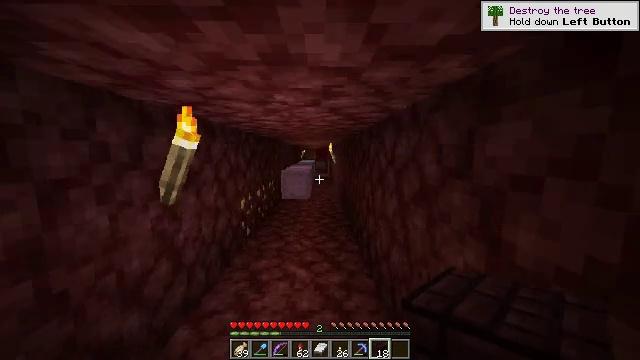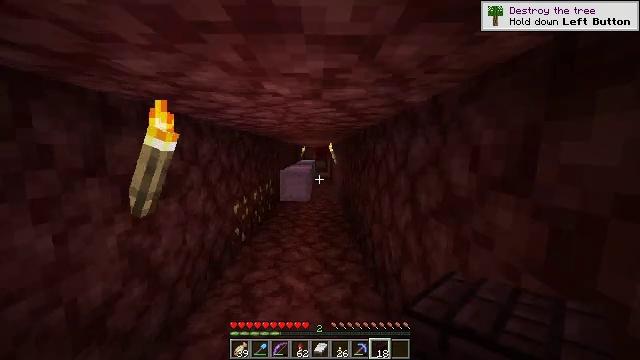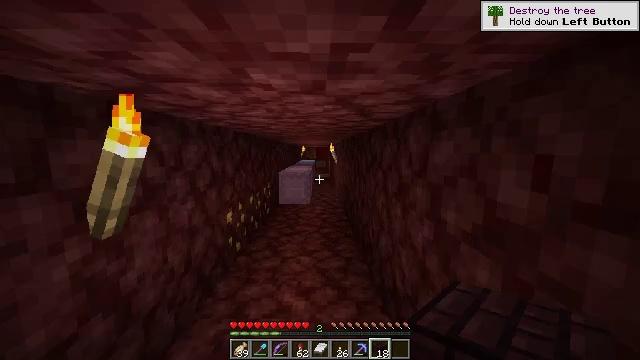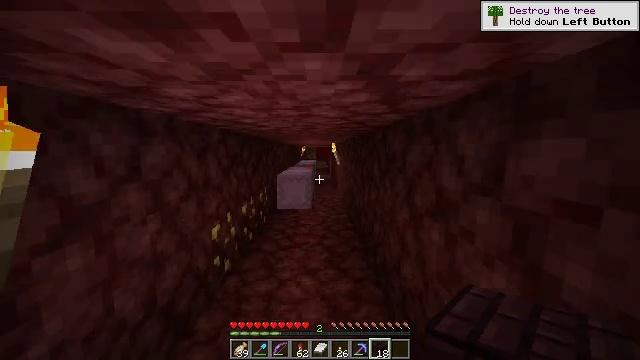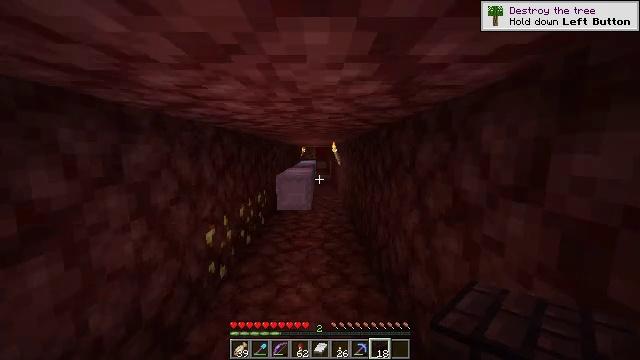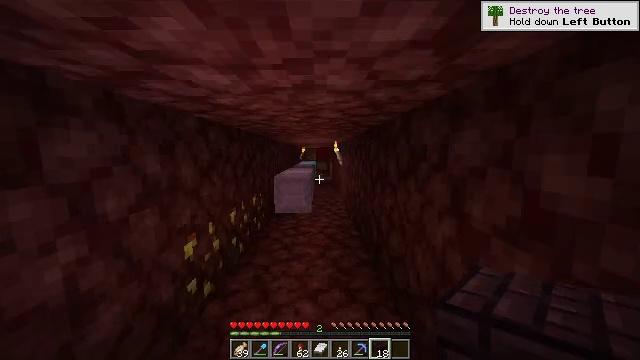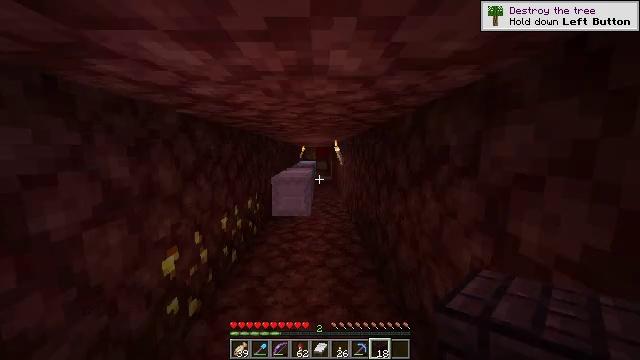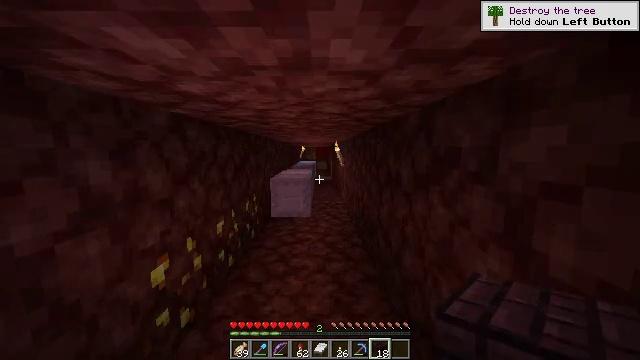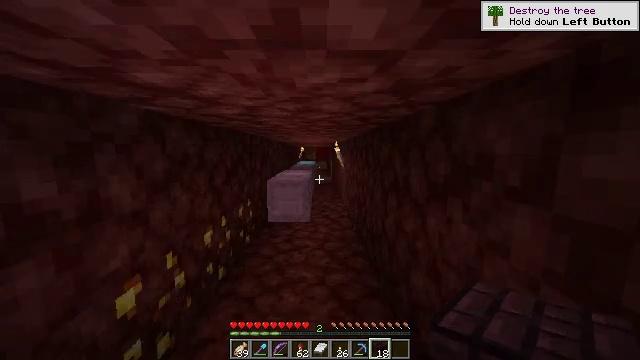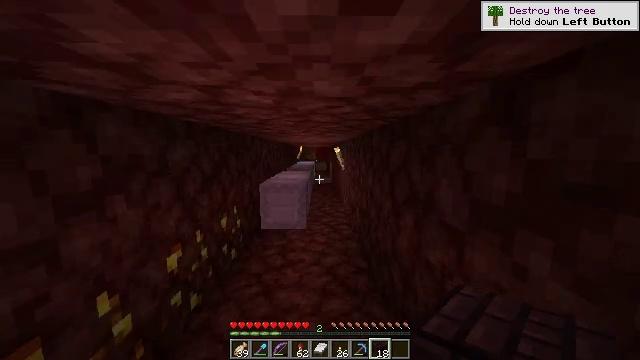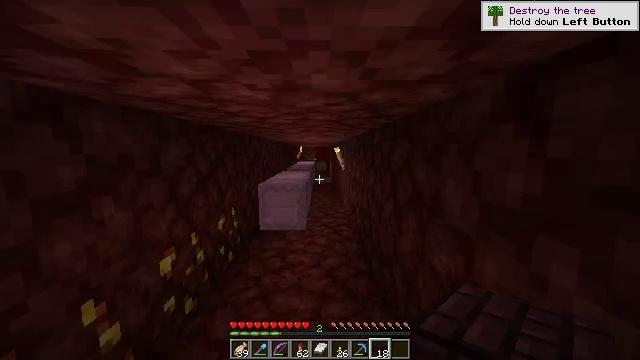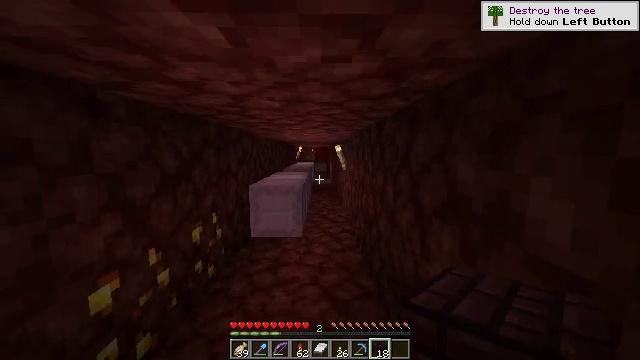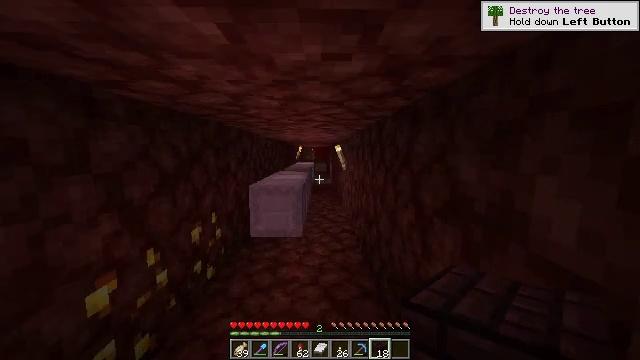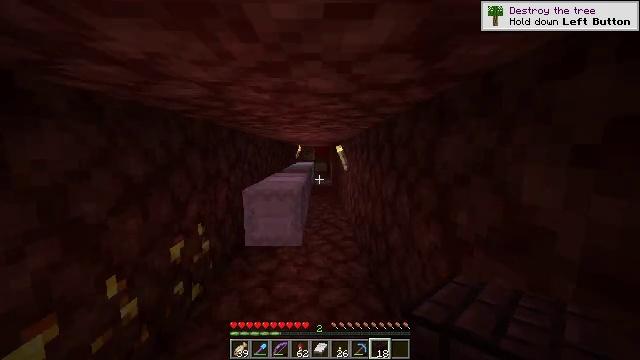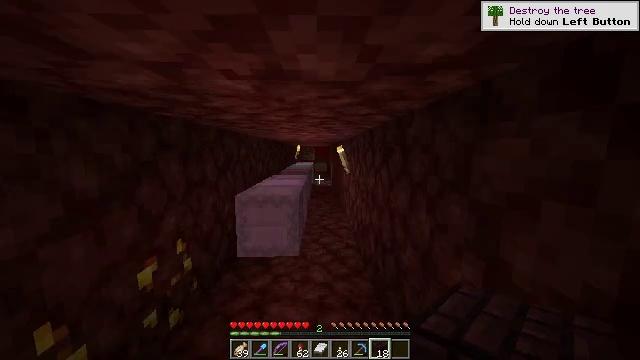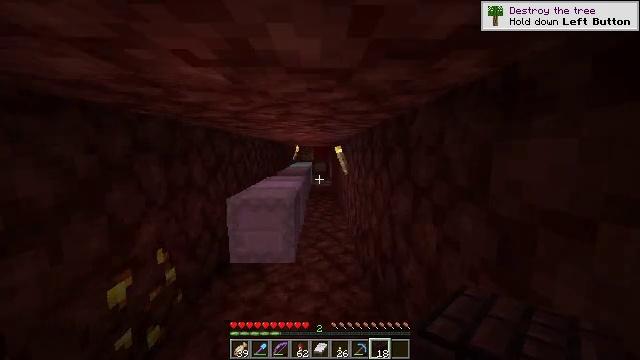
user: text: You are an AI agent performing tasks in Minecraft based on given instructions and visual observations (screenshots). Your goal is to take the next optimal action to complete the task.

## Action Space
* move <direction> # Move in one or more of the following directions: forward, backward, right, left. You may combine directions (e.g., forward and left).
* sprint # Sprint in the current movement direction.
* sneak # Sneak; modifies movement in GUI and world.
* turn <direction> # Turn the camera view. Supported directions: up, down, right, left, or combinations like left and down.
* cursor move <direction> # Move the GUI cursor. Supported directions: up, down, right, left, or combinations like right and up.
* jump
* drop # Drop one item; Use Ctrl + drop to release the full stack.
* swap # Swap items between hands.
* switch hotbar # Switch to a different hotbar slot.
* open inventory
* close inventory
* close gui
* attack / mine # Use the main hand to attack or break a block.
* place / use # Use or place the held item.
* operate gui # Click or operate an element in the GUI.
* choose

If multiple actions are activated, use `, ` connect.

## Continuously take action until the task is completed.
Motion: motion action
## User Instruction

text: Craft a nether brick slab using nether bricks.
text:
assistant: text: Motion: move forward
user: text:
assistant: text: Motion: move forward
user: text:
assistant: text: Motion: move forward
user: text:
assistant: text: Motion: move forward
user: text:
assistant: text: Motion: move forward
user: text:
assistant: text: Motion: move forward
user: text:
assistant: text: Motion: move forward
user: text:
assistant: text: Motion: move forward
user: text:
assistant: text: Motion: move forward
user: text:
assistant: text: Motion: move forward
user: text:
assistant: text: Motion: move forward
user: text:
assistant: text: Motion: move forward
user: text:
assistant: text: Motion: move forward
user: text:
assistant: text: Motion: move forward and move right
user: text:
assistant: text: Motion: move forward and move right
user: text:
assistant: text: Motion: move forward
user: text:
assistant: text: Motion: move forward
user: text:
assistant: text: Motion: move forward
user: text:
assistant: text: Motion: move forward
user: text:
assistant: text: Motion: move forward
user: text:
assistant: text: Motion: move forward
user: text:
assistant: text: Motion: move forward
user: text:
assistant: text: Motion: move forward
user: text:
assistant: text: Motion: move forward
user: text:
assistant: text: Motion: move forward
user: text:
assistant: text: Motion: move forward
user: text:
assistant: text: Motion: move forward
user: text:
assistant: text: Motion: move forward
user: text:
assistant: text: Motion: move forward
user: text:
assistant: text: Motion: move forward